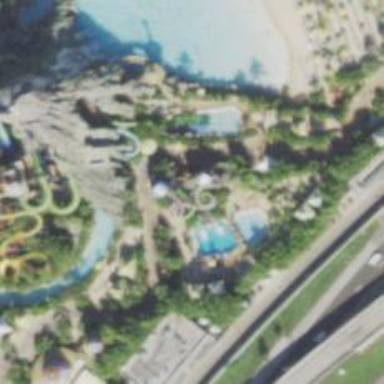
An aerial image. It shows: Bridge leading to water slide attraction.